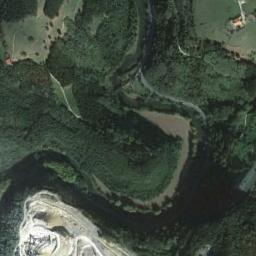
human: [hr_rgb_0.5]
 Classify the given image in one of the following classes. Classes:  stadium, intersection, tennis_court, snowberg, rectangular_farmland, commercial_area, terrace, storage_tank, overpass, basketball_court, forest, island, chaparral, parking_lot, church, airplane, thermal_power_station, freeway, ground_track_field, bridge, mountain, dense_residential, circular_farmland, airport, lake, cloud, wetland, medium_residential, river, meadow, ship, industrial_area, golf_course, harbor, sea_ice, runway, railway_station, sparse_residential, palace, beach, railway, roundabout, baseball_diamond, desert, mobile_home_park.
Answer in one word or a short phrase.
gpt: river